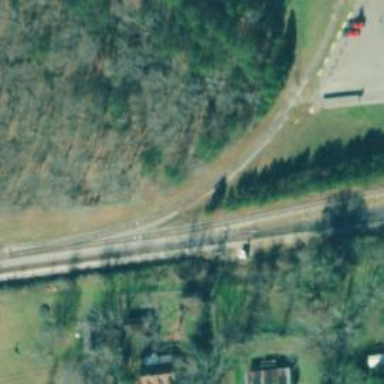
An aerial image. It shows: Site related to railway infrastructure.